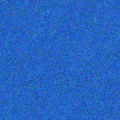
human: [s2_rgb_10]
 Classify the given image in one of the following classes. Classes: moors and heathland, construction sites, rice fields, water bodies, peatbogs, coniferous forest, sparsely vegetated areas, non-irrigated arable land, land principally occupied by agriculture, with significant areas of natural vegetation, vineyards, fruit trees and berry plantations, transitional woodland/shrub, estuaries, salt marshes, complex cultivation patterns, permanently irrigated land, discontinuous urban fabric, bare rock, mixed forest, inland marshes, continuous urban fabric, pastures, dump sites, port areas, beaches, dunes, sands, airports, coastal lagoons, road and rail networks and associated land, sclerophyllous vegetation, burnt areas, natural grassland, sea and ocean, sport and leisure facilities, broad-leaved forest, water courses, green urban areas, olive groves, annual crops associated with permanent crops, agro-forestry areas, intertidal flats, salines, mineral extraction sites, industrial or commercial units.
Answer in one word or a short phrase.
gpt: sea and ocean